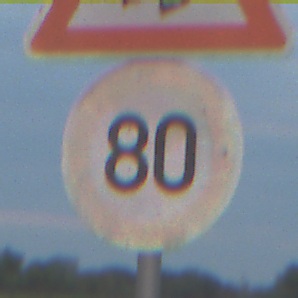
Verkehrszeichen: Geschwindigkeit80
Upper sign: AmphibienwanderungRechts
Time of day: SunriseSunset
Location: Outdoor (Nature)
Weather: PartlyCloudy
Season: NotSpecified
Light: Natural